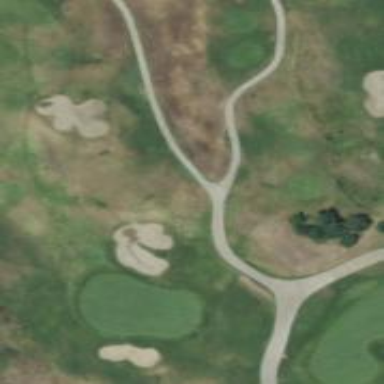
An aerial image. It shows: Path for golf carts.